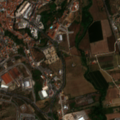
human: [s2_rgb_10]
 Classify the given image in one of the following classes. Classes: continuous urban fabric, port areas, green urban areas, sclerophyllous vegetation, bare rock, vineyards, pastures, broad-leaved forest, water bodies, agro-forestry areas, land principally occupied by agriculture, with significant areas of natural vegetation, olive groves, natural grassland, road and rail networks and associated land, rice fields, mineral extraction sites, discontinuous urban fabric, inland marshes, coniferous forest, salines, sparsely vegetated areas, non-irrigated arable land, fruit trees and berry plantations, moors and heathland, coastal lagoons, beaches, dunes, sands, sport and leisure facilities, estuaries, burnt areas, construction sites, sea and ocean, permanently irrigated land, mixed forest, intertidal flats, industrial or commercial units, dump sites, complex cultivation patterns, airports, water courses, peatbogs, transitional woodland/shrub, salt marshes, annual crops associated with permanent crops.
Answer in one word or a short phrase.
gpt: continuous urban fabric, discontinuous urban fabric, industrial or commercial units, permanently irrigated land, olive groves, complex cultivation patterns